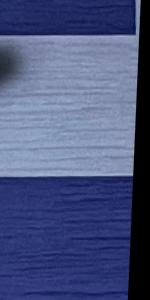
Label: Empty